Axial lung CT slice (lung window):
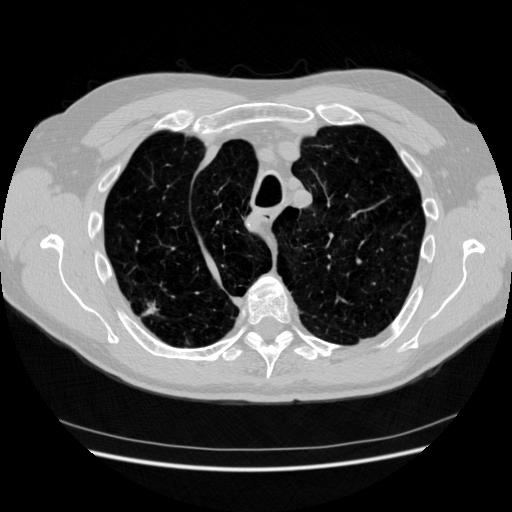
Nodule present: yes
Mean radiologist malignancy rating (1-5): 4.75